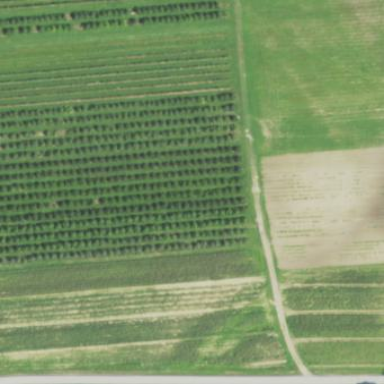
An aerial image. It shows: Orchard.